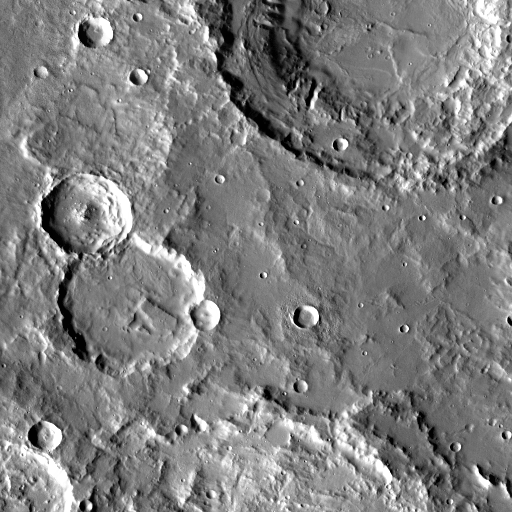
Crater classes present: Background, Other, Layered, Buried, Secondary